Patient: sex M, age 69
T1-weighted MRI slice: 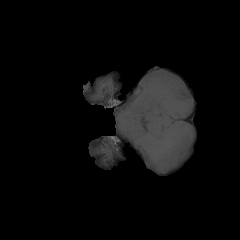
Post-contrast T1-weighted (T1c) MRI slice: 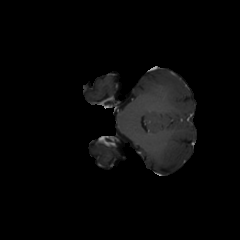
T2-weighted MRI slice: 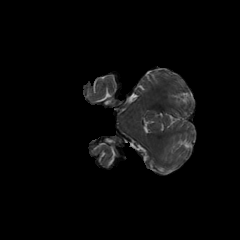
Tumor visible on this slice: no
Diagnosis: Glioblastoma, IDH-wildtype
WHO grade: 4